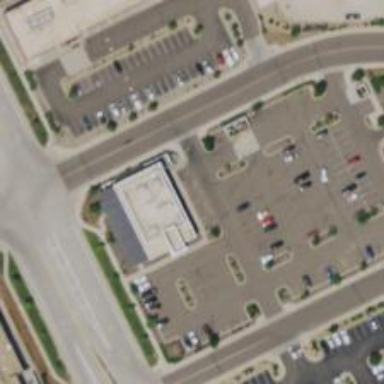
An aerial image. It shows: Parking space.